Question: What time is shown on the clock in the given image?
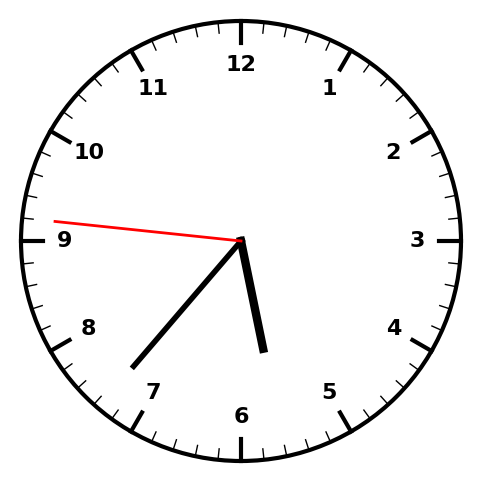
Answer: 05:36:46